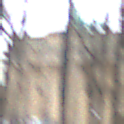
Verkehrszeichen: Kreisverkehr
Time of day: Midday
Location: Outdoor (Nature)
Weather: Overcast
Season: NotSpecified
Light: Natural